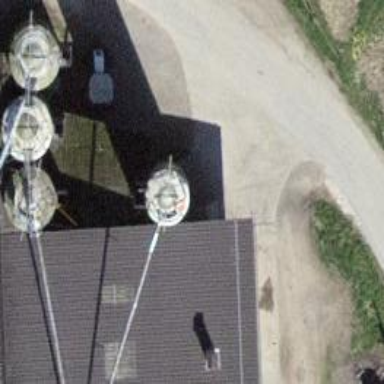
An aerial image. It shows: Silo.